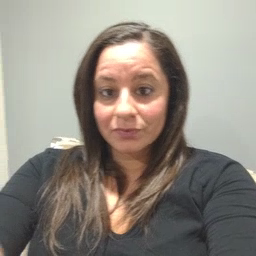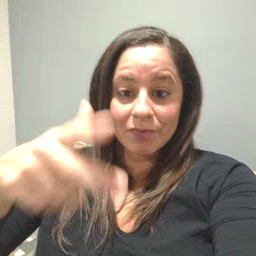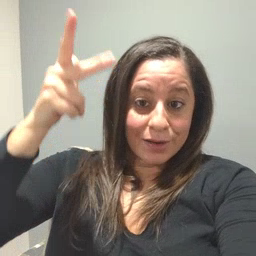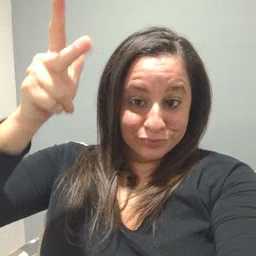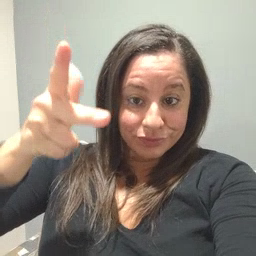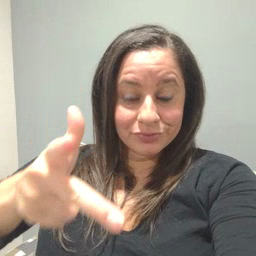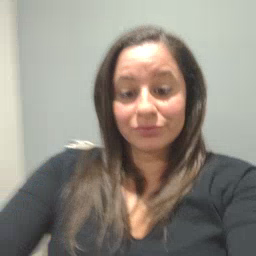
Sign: helicopter